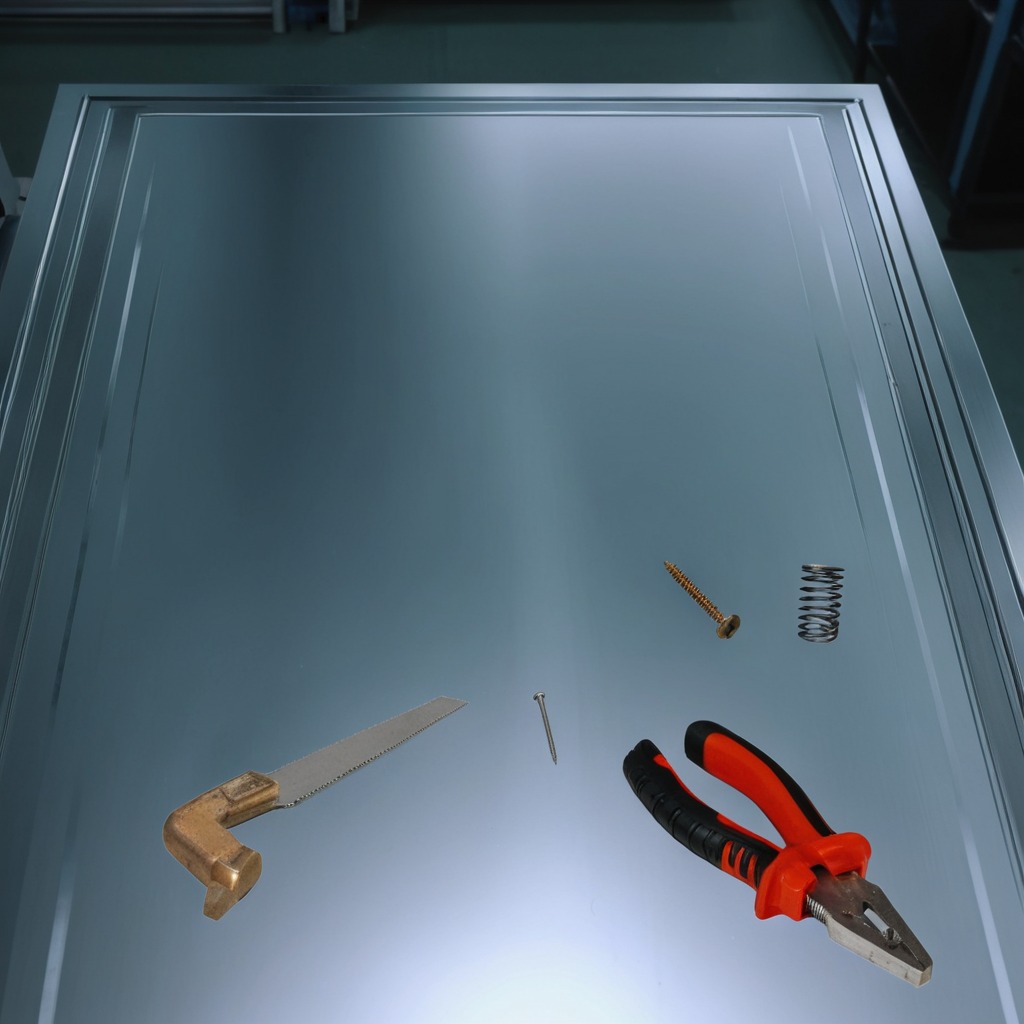
A metal machine screw, an iron nail, pliers, a coiled metal spring, and a handheld metal saw are lying on a metal table in a machine shop under fluorescent lights.